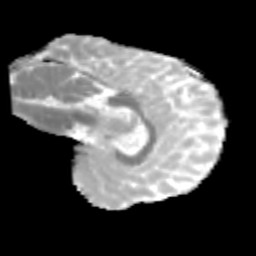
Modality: MD
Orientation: sagittal
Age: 9
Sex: male
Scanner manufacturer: siemens
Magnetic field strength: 3 T
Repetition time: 3.8 s
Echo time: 0.07 s